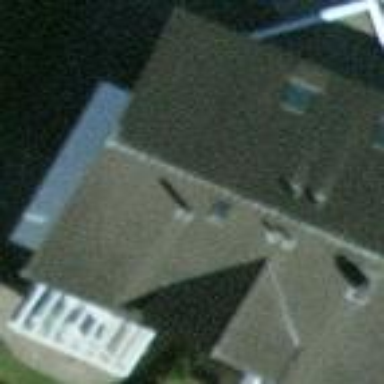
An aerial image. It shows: Simple house.